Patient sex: M
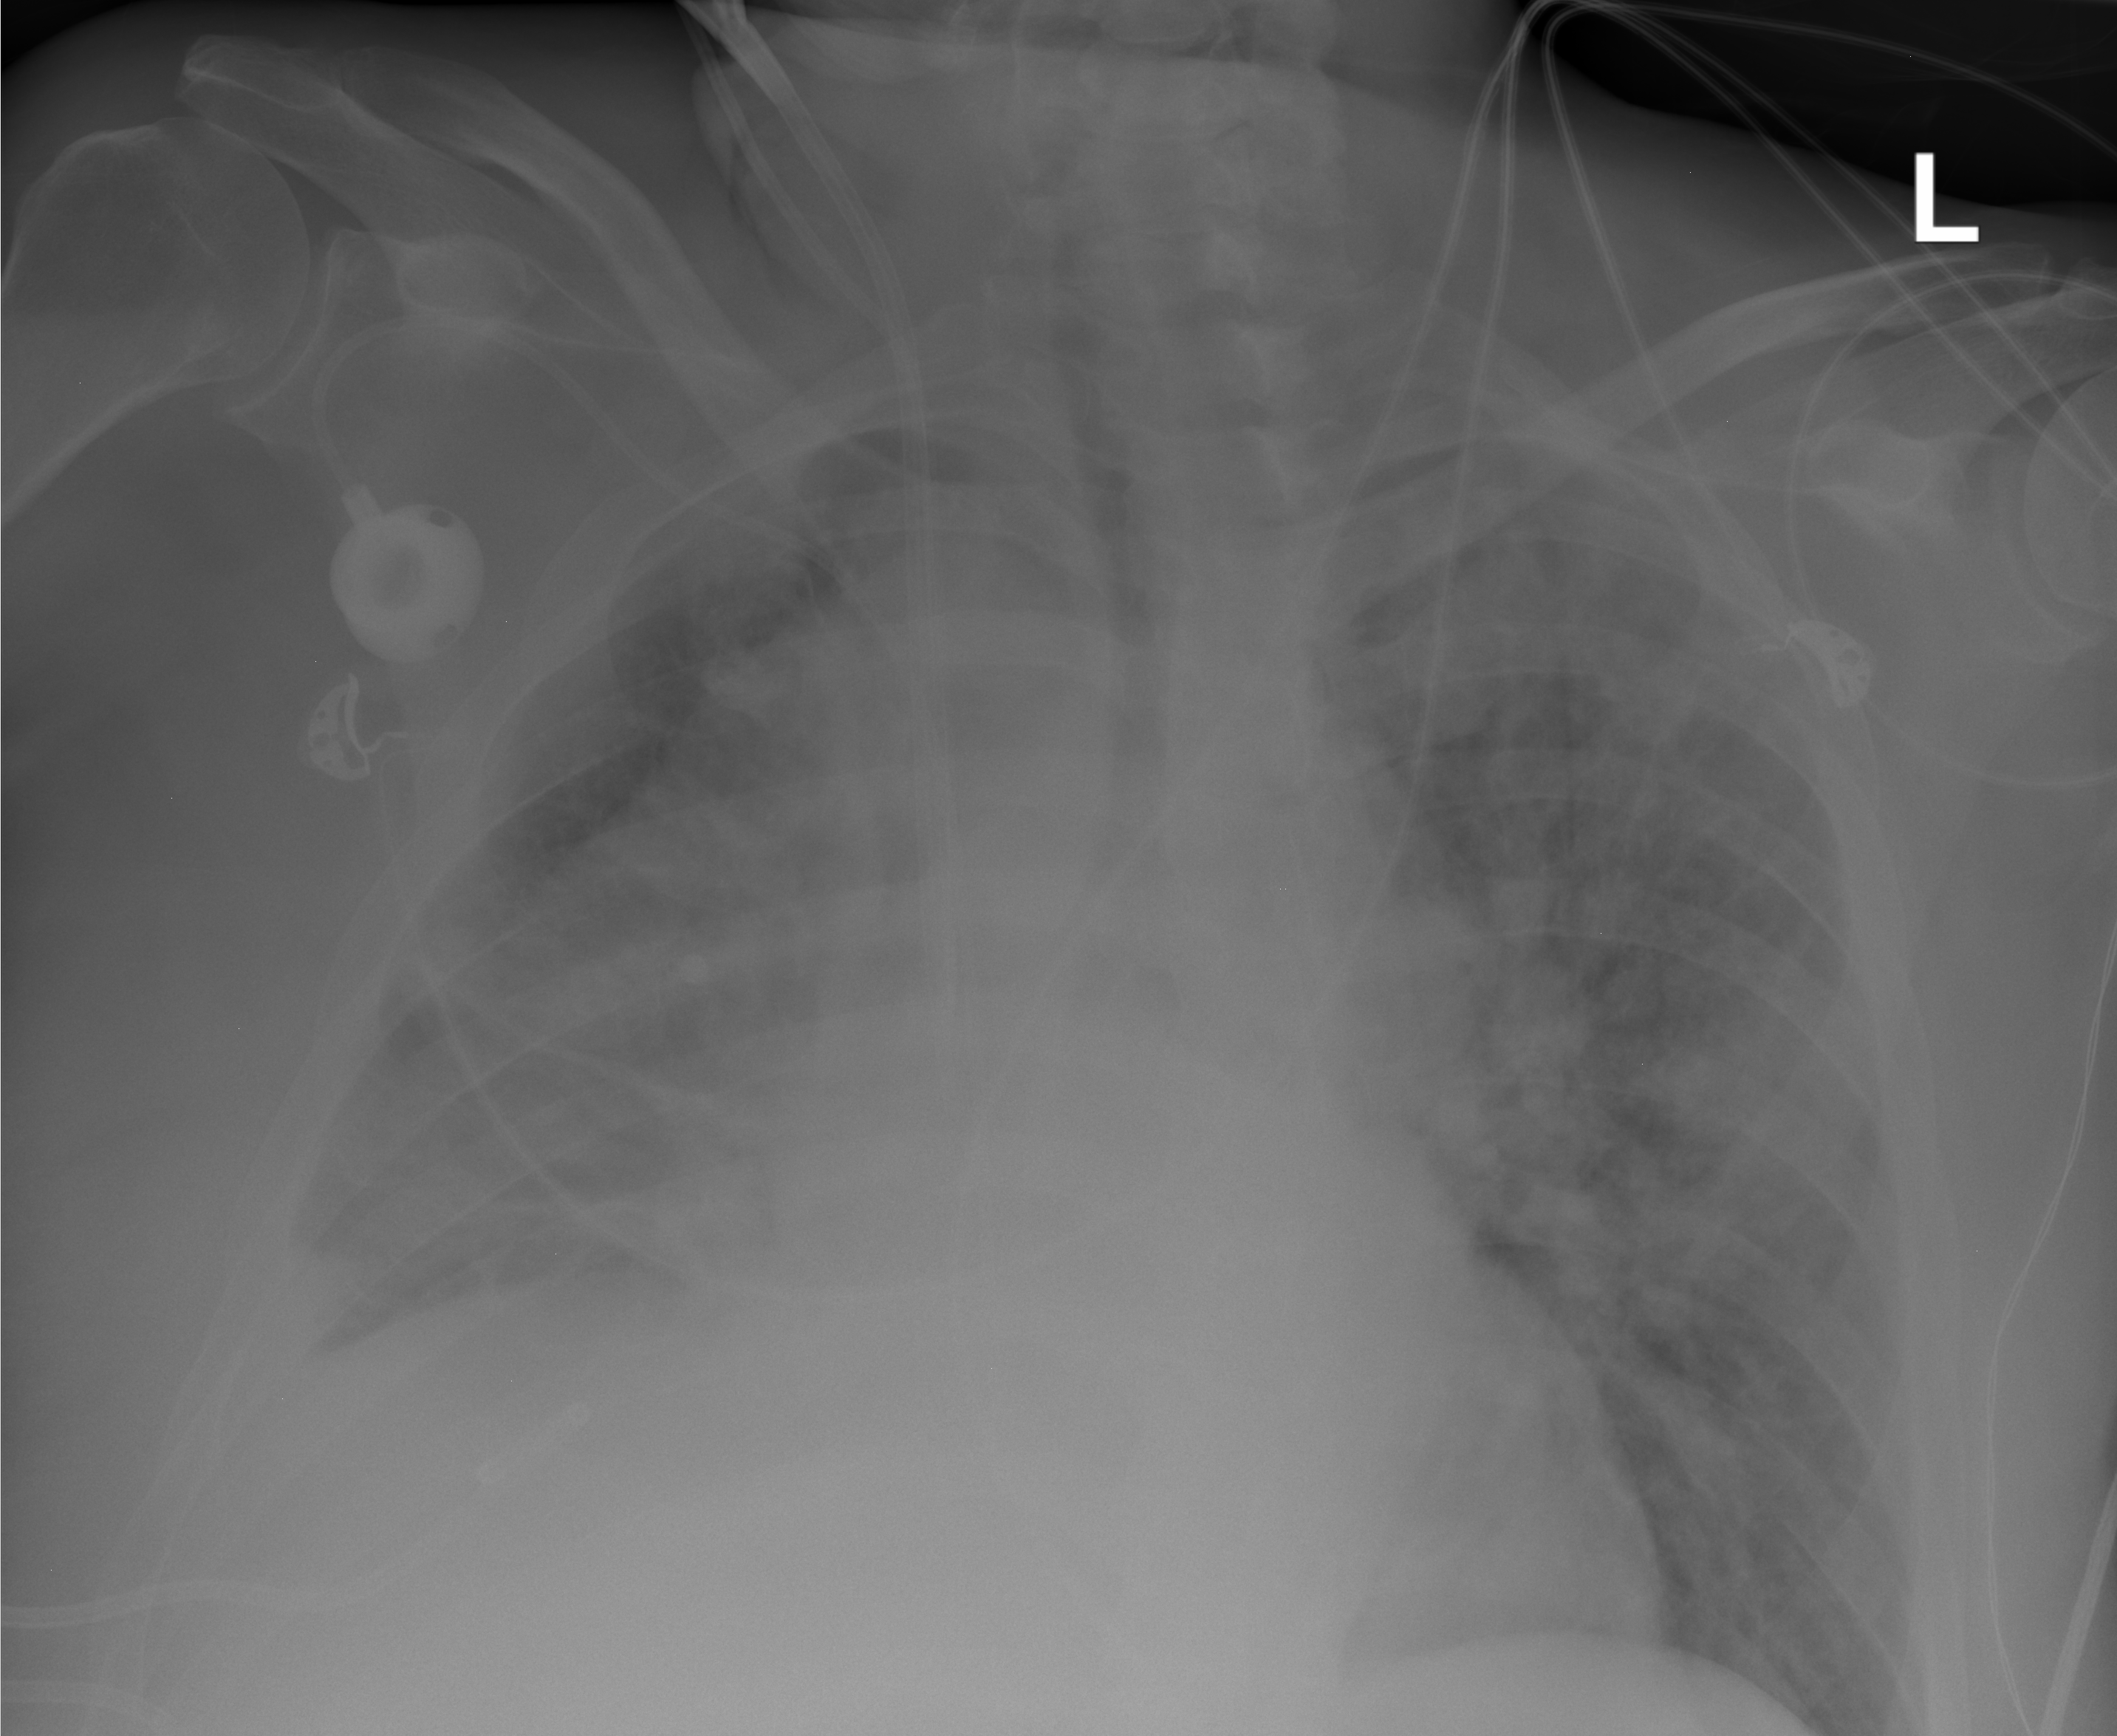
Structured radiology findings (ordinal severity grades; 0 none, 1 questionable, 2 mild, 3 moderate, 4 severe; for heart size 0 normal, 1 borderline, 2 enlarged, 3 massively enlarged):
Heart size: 0
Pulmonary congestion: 3
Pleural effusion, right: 3
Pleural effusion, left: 0
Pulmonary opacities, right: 3
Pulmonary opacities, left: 3
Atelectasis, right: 2
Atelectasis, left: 0